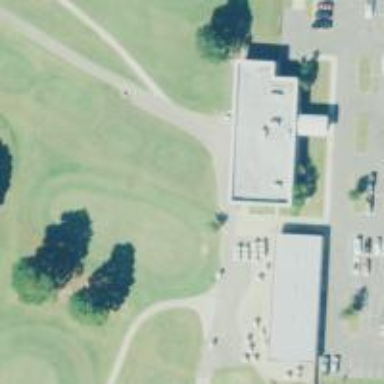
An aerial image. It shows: Path used for both walking and golf.